Interaction volume radius: 5 \u00c5
Interaction volume height: 25 \u00c5
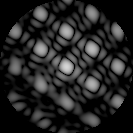
Disorder parameter: 0.04089